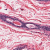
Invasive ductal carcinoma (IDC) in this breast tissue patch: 0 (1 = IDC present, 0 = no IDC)